Question: I am using OpenCV for my image processing algorithms and am trying to fix up ragged edges in characters. I read that the morphological Hit-Miss transform is a very good solution for this. Is there any open source implementation of this?
Or is there any other algorithm that can be used to fix ragged edges?

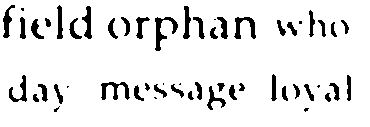
Answer: A simple implementation of hit-and-miss can be found <URL>:
'''
#include <opencv2/imgproc/imgproc.hpp>
// Hit-or-miss transform function
void hitmiss(cv::Mat& src, // Source image, 8 bit single-channel matrix
cv::Mat& dst, // Destination image
cv::Mat& kernel) // Kernel. 1=foreground, -1=background, 0=don't care
{
CV_Assert(src.type() == CV_8U && src.channels() == 1);
cv::Mat k1 = (kernel == 1) / 255;
cv::Mat k2 = (kernel == -1) / 255;
cv::normalize(src, src, 0, 1, cv::NORM_MINMAX);
cv::Mat e1, e2;
cv::erode(src, e1, k1);
cv::erode(1 - src, e2, k2);
dst = e1 & e2;
}
'''
But i think that you can solve the problem only with dilation, as the example in <URL>